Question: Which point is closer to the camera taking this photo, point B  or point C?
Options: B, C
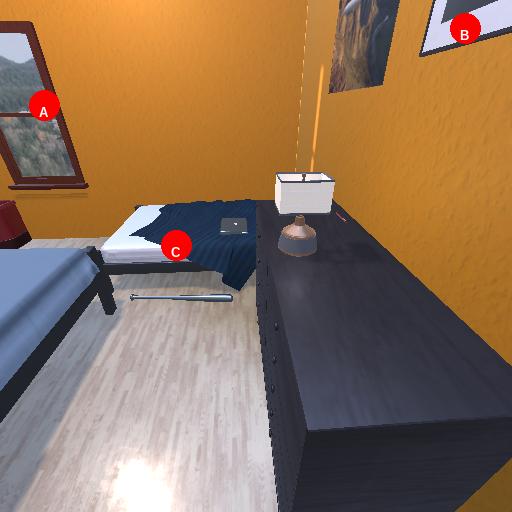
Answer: B